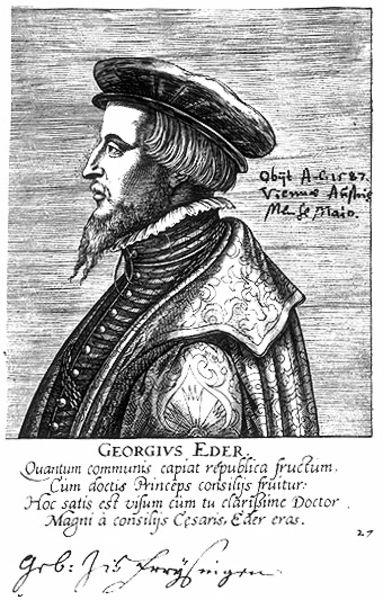
Titel: Bildnis des Georg Eder
Künstler: Philipp Galle
Institution: (Seriendruck)
Schlagwörter: dunkel, mann, schatten, umhang, weiß, frisur, grau, haar, hell, hintergrund, hut, licht, mund, nase, ohr, profil, schmuck, schwarz, stirn, mode, muster, ornament, rock, bart, jung, kappe, mütze, augen, falten, gesicht, kragen, vollbart, ärmel, bildnis, halskrause, herr, portrait, porträt, signatur, auge, gewand, haare, halbfigur, mantel, stoff, adel, händler, blatt, brustbild, kinn, lippen, locken, renaissance, schulter, seide, holzschnitt, schrift, seitlich, zöpfe, grafik, graphik, linien, könig, spitz, zeitgenössisch, inschrift, floral, ornamente, verzierung, gestreift, streifen, edel, wange, knöpfe, ziegenbart, weste, striche, name, unterschrift, buch, signum, druck, schraffur, radierung, stich, titel, barrett, hakennase, portait, illustration, text, soldat, bürger, selbstbildnis, stehkragen, herrscher, krause, brokat, fürst, spitzbart, talar, barett, halbprofil, wams, adliger, zeilen, porträit, textil, kupferstich, doktor, republik, georg, amsterdam, latein, beschriftet, lateinisch, gemeinschaft, gewandt, seriendruck, codex, schaube, eder, portrit, georgius, ratsherr, nütze, georg eder, georgius eder, hzeichnung